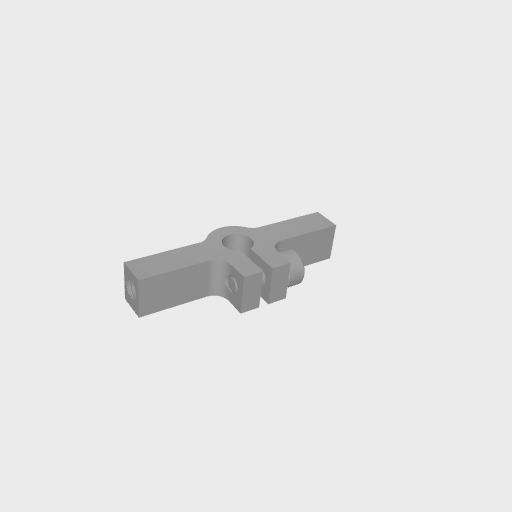
Part: Side2Post1ClampingMount6ID